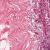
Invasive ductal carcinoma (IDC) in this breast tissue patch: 0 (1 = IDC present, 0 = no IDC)